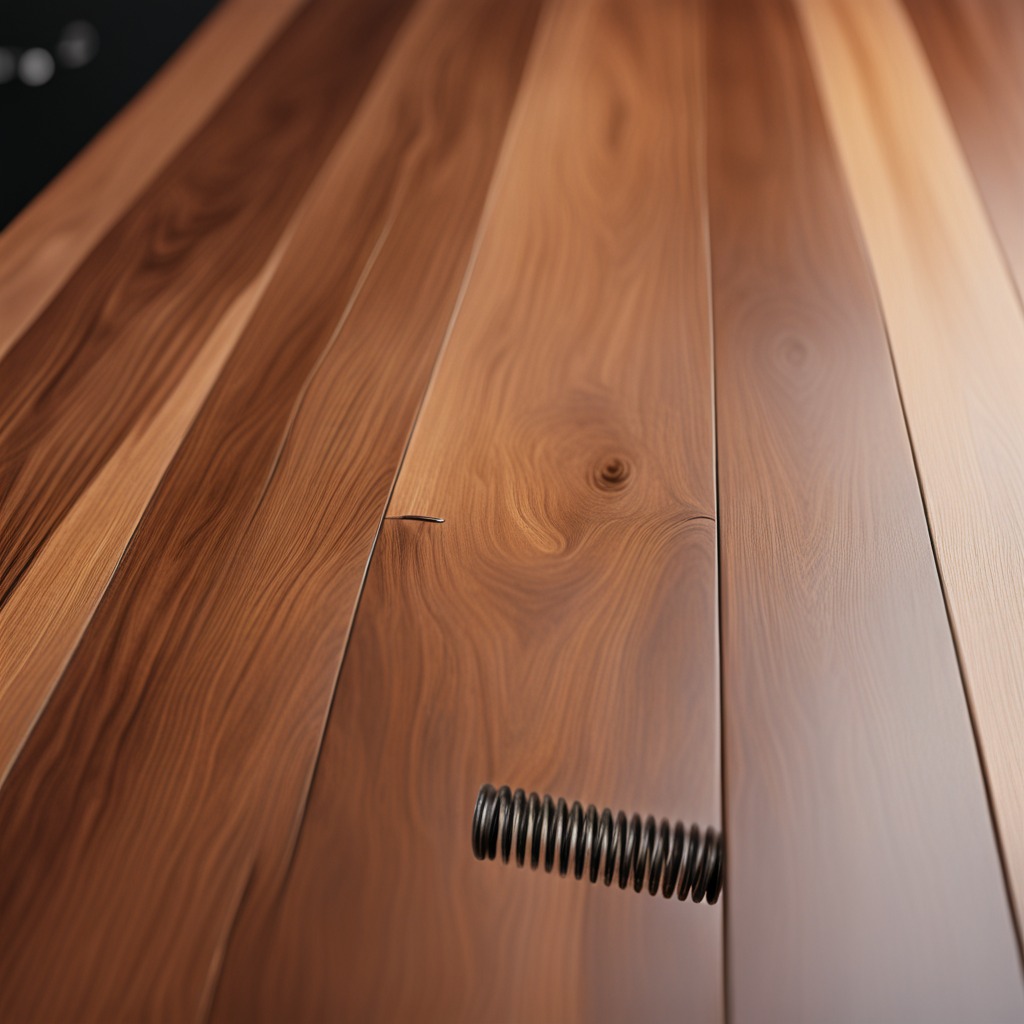
A coiled metal spring is lying on the wooden table.